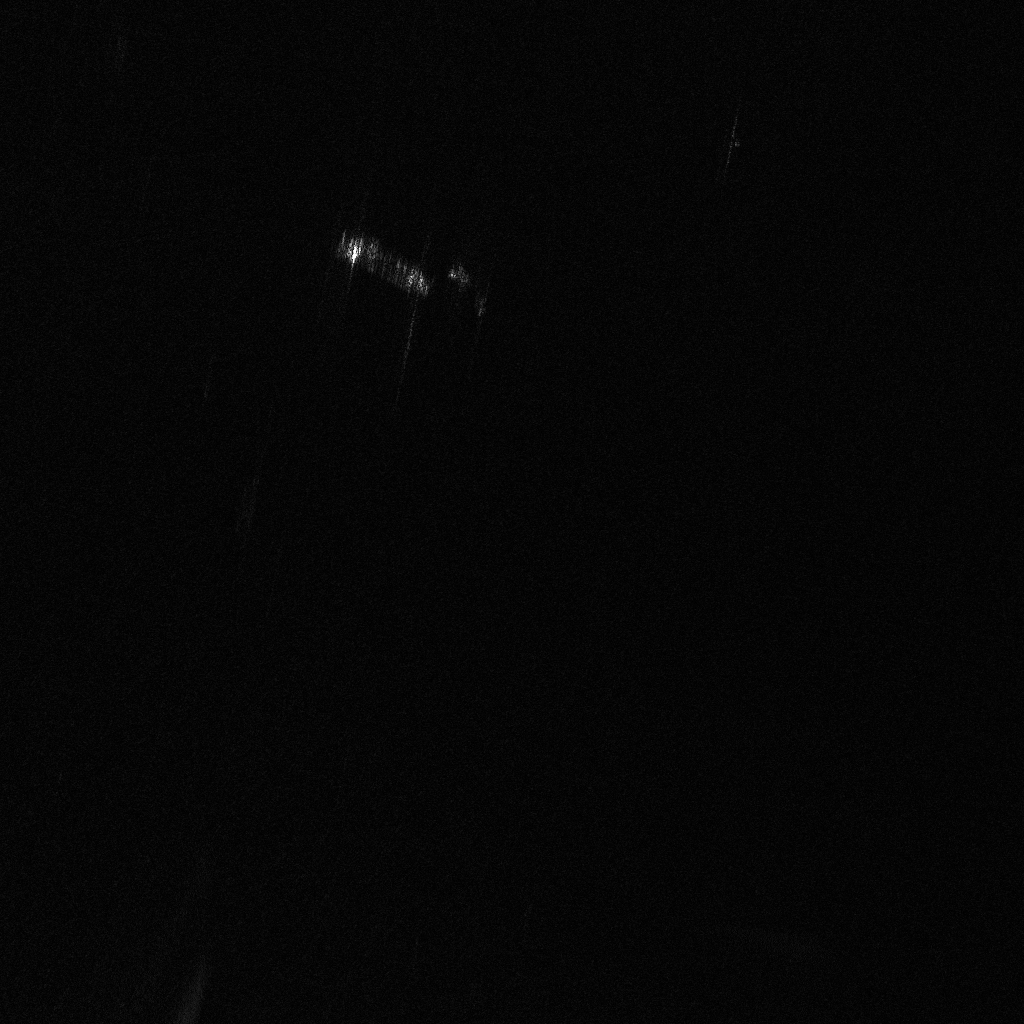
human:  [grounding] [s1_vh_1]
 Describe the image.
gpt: In the satellite image, there is  <ref>1 large container </ref> <box>[[32, 23, 42, 26, 27]]</box> located at top,  <ref>1 medium container </ref> <box>[[43, 25, 45, 28, 90]]</box> located at top.